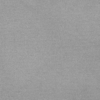
Label: dusty